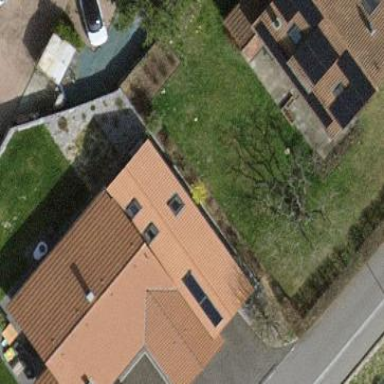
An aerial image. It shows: Detached building.